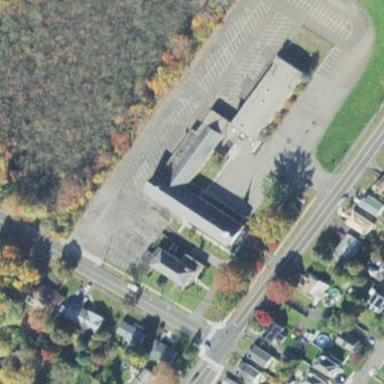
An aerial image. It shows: Church which is place of worship.